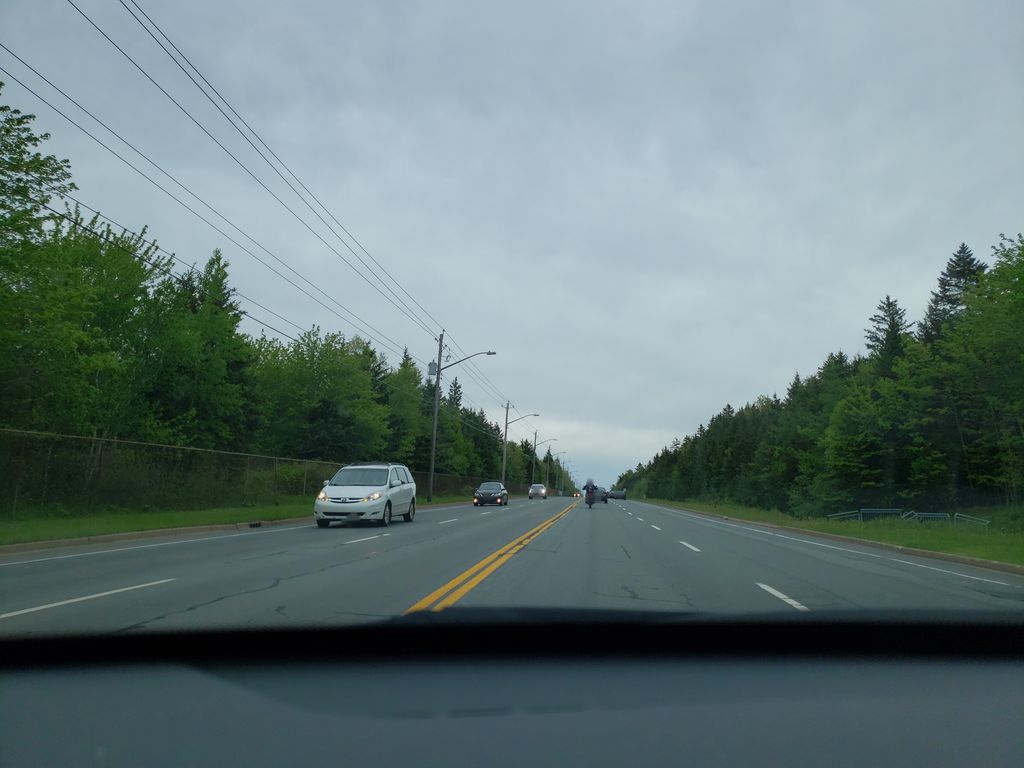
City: halifax